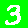
Digit: 3